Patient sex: M
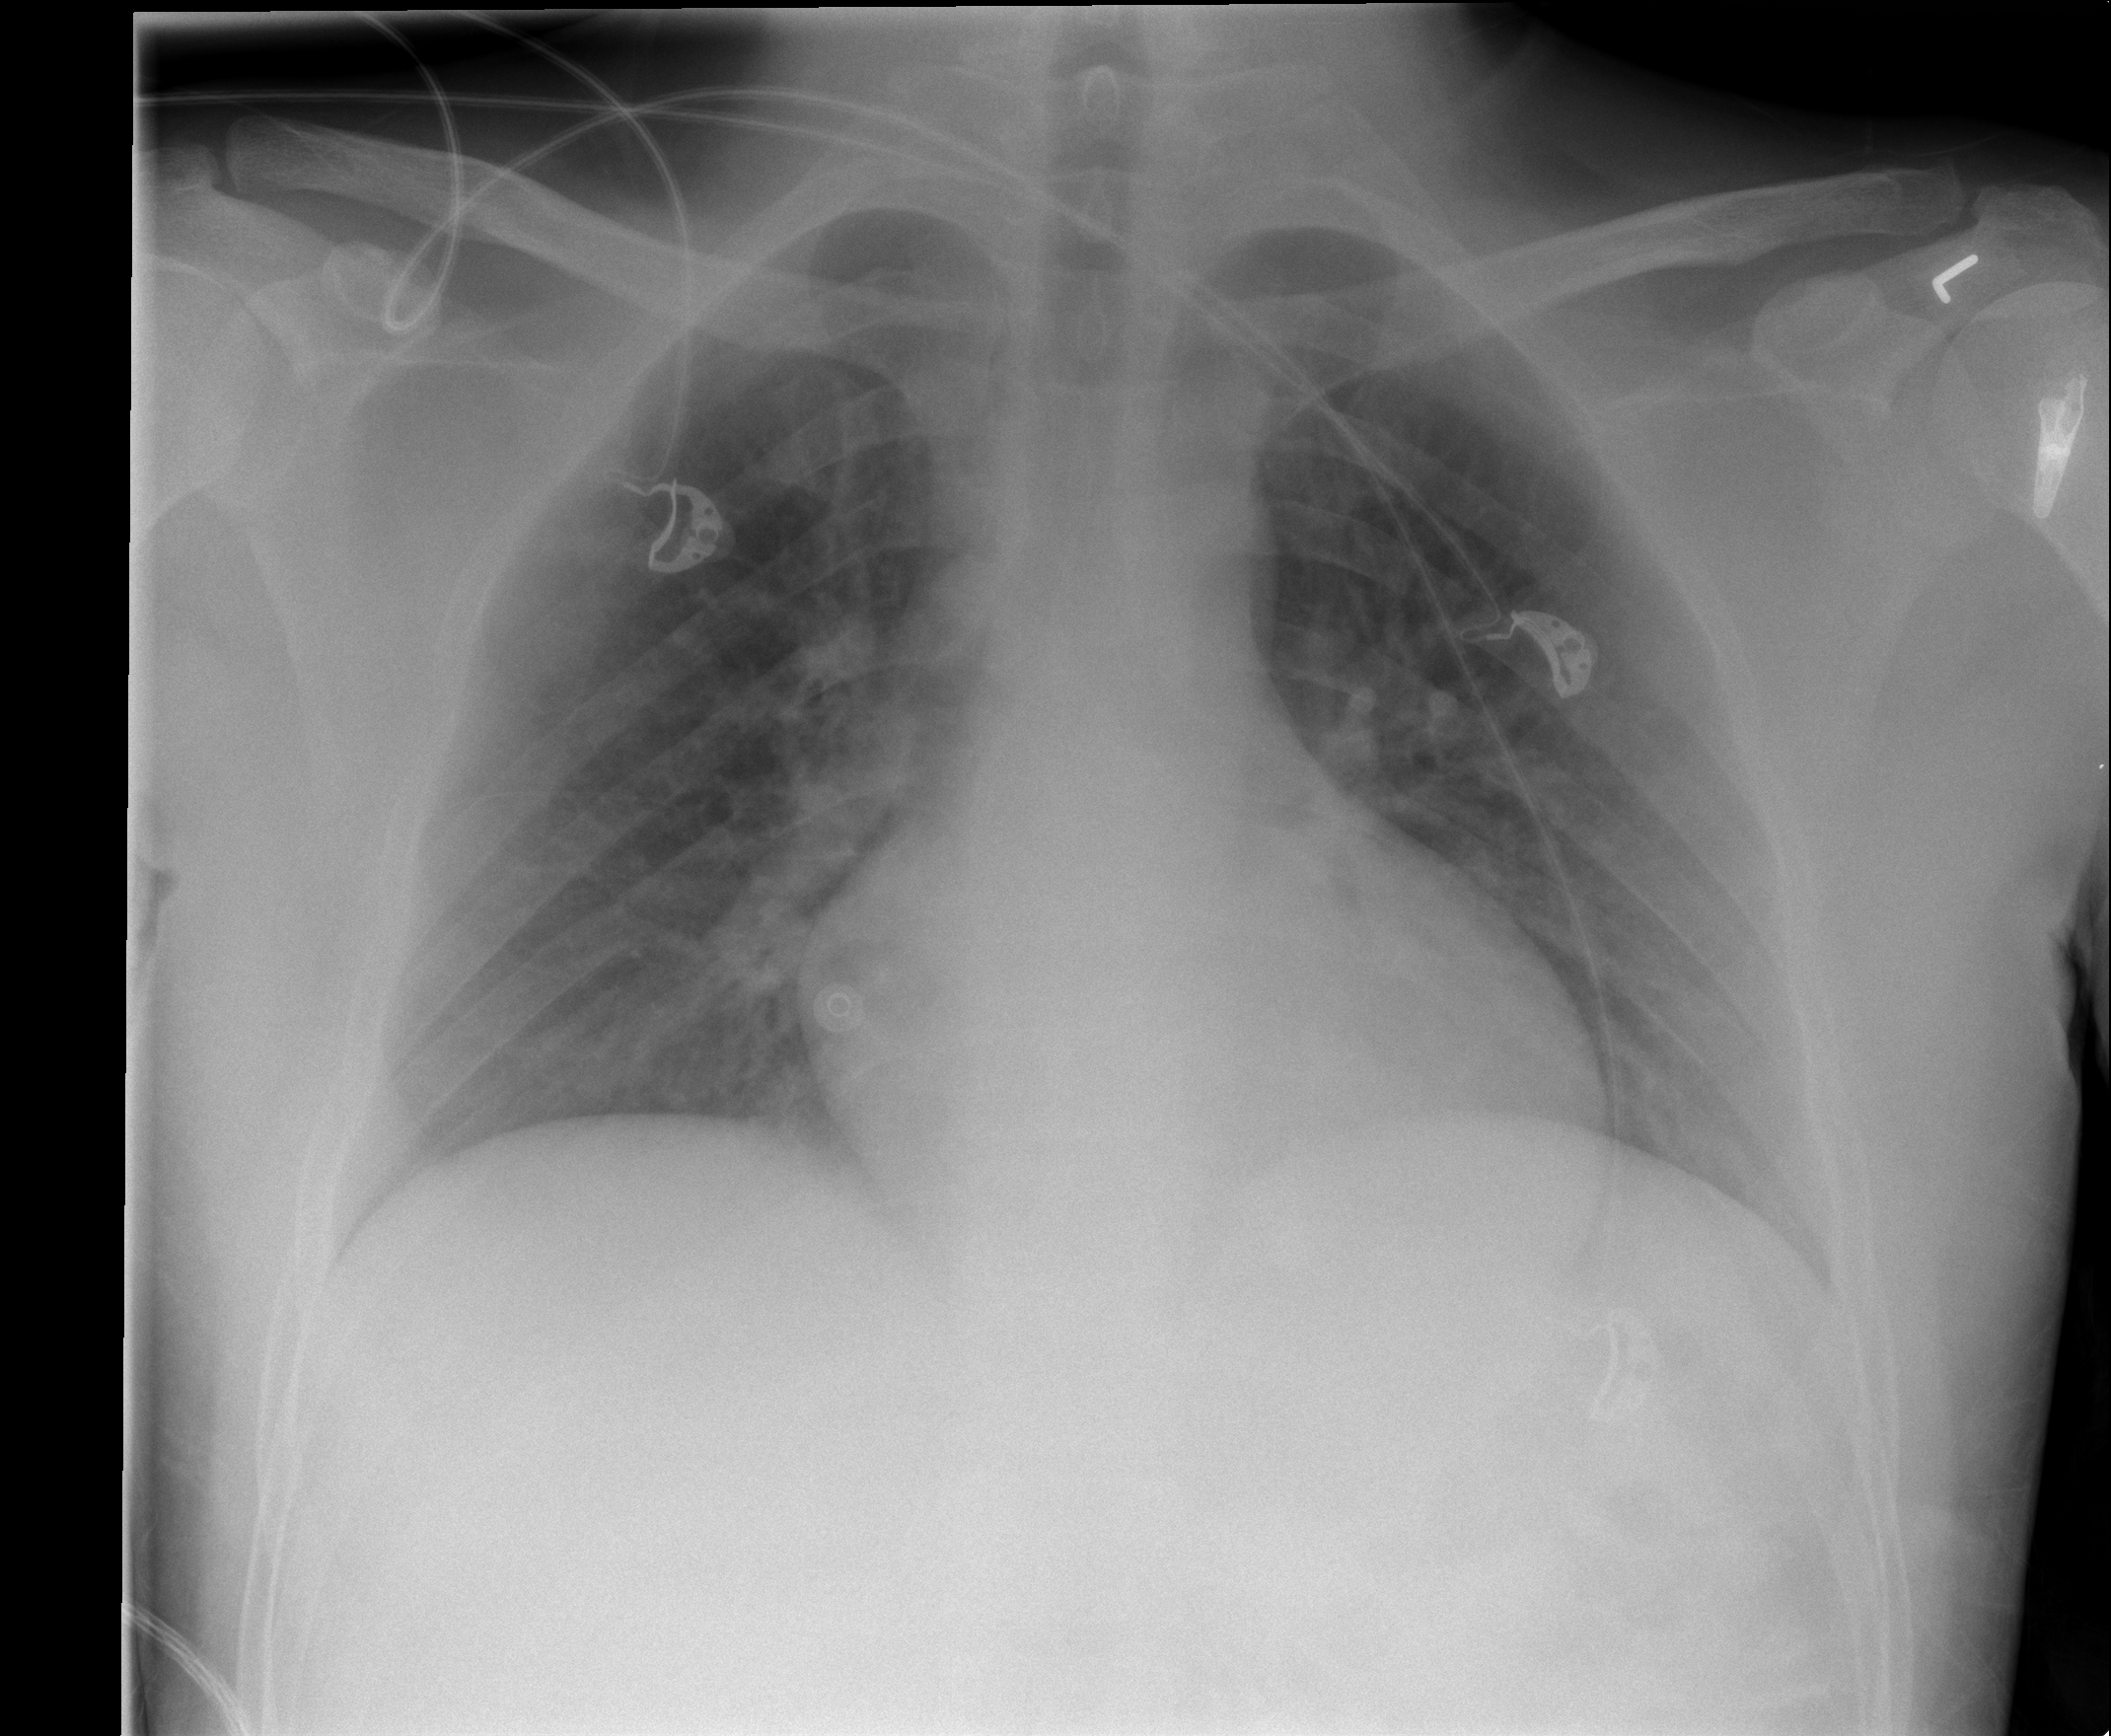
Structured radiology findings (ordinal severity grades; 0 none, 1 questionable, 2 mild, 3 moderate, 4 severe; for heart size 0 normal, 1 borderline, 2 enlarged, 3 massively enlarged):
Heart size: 0
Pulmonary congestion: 0
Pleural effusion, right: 0
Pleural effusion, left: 0
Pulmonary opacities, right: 1
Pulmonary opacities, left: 1
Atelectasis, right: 0
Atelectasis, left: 0